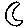
Label: moon